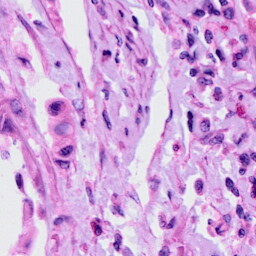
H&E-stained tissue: Cervix